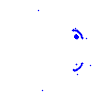
Particle: electron